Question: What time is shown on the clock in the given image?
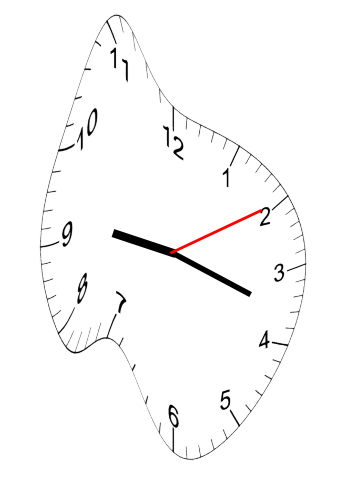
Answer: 09:18:10